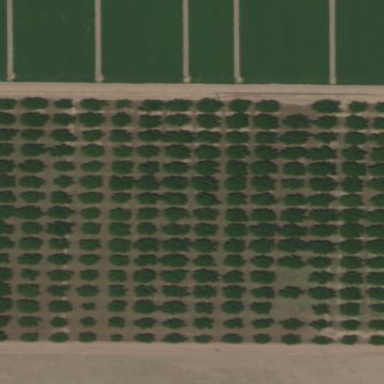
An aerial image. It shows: Orchard.